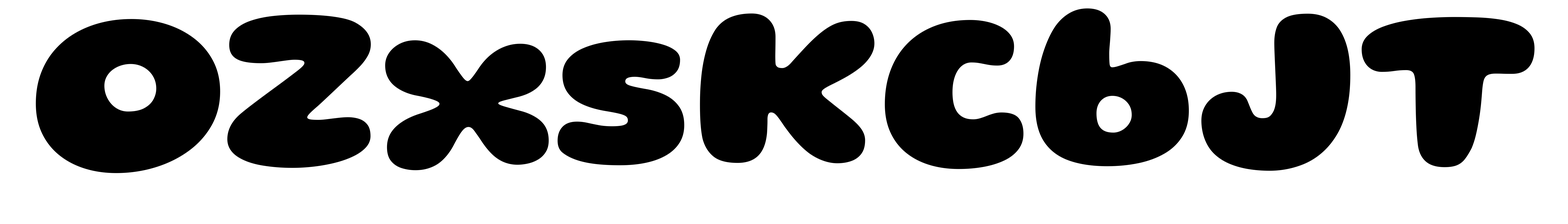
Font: Gluten_ExtraBold